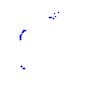
Particle: proton